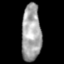
Tissue: skin
Cell type: Epithelial cells
Senescence score: 0.1963
Nuclear area (px): 1093
Mean DAPI intensity: 162.06